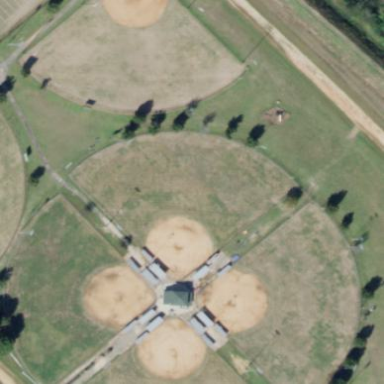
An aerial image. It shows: Baseball pitch for leisure land activities.